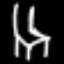
Label: chair